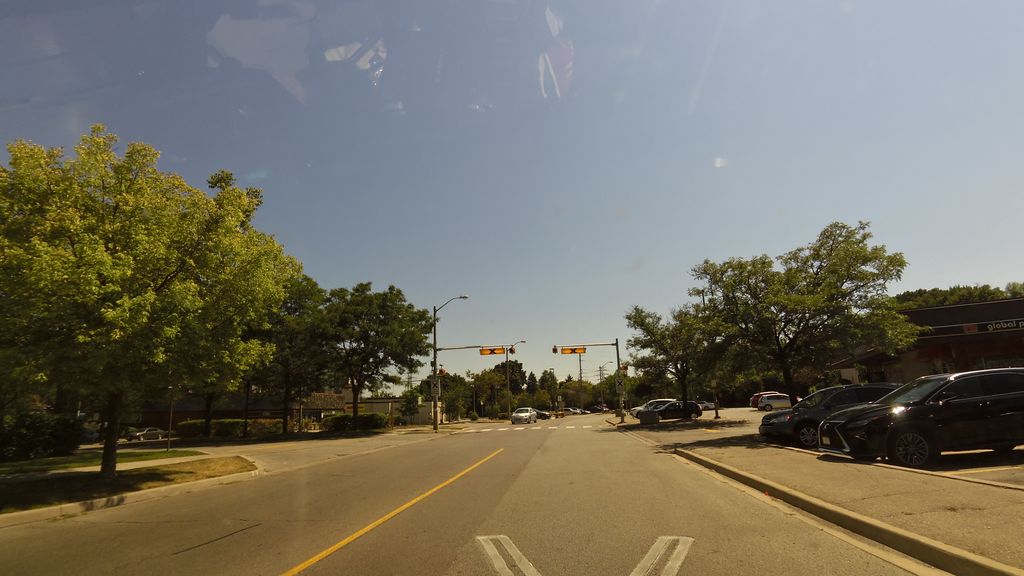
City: toronto